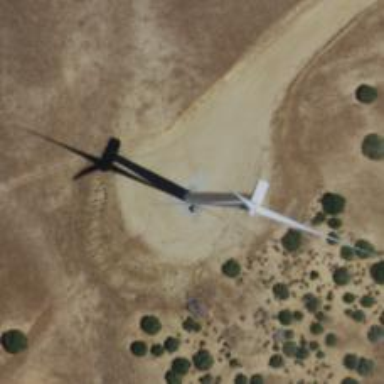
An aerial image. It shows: Wind generator in the form of horizontal axis wind turbine.